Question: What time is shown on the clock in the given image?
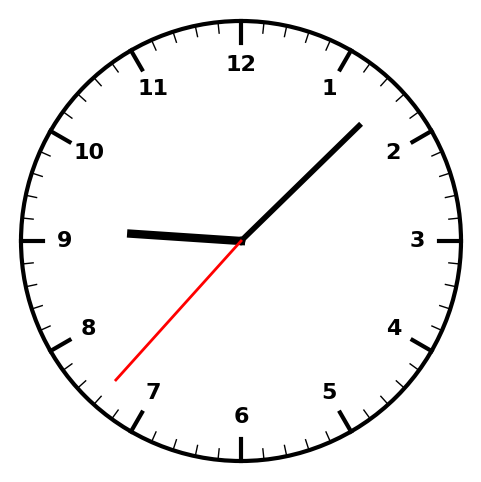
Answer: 09:07:37